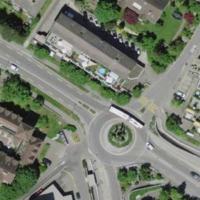
EUNIS habitat code: 57
Species observed at this site:
Corvus corone
Cyanistes caeruleus
Anas crecca
Anas platyrhynchos
Streptopelia decaocto
Fringilla coelebs
Buteo buteo
Carduelis carduelis
Turdus merula
Chroicocephalus ridibundus
Columba palumbus
Phalacrocorax carbo
Larus michahellis
Cygnus olor
Mareca strepera
Parus major
Mergus merganser
Milvus milvus
Pica pica
Picus viridis